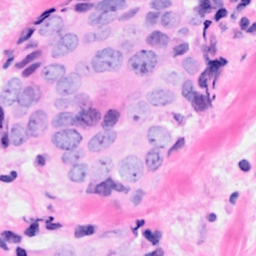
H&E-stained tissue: Breast